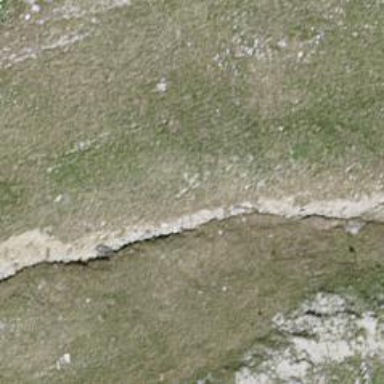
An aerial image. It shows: Natural cliff.